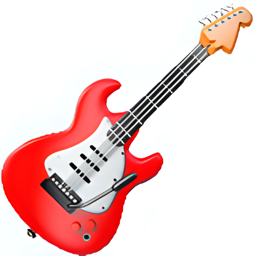
Name: guitar
Emoji: 🎸
Group: Objects
Sub-group: musical-instrument